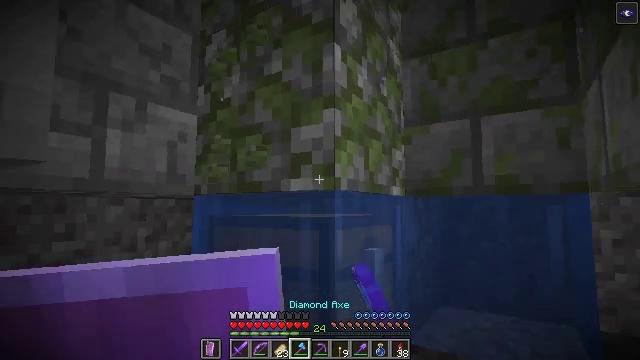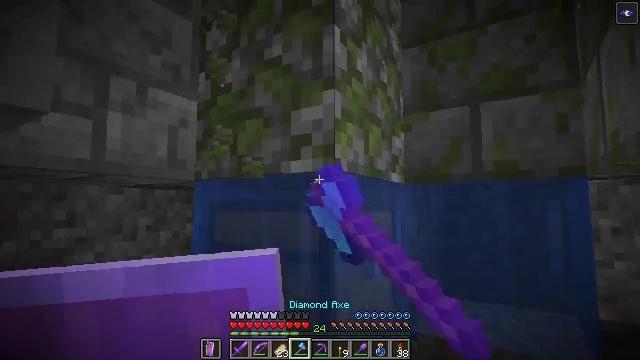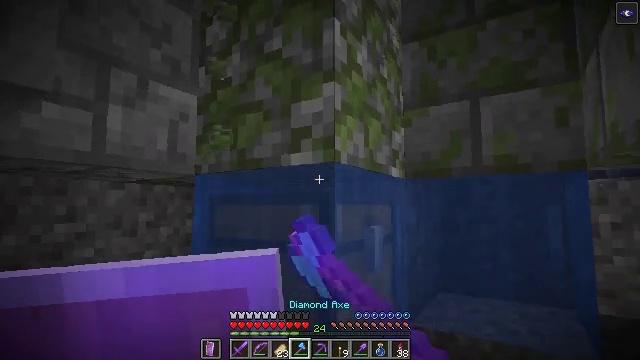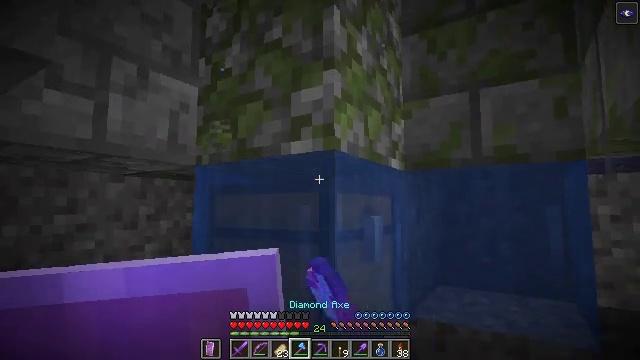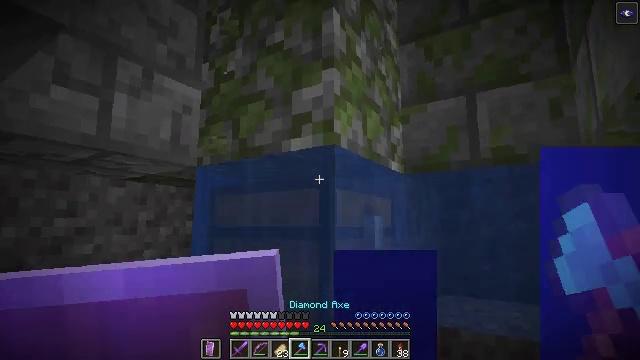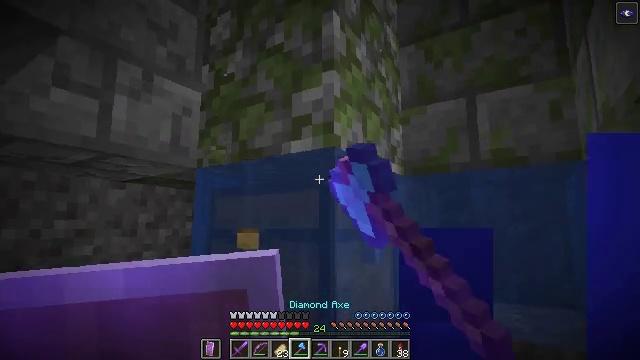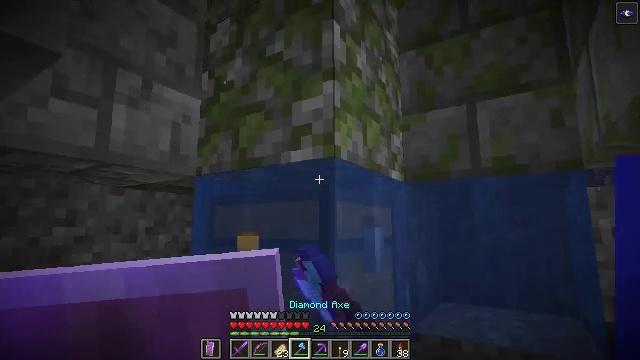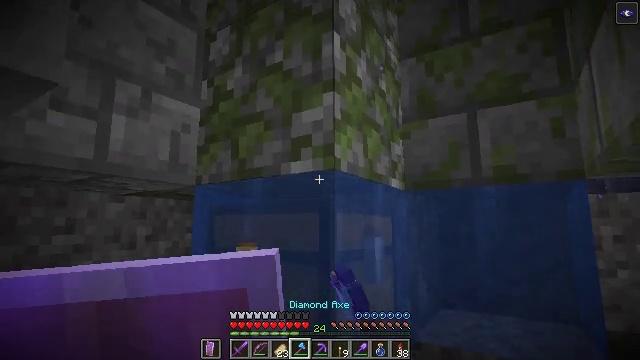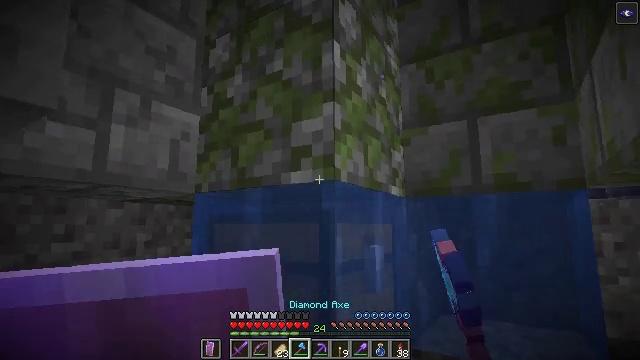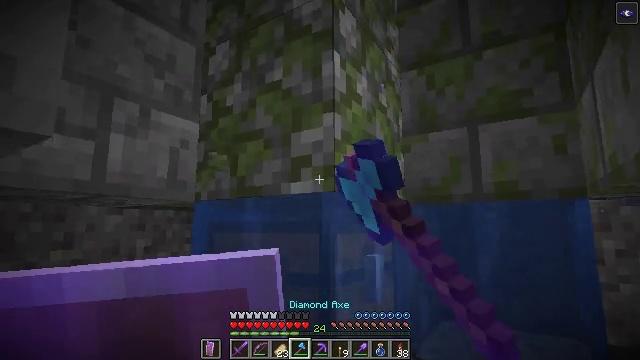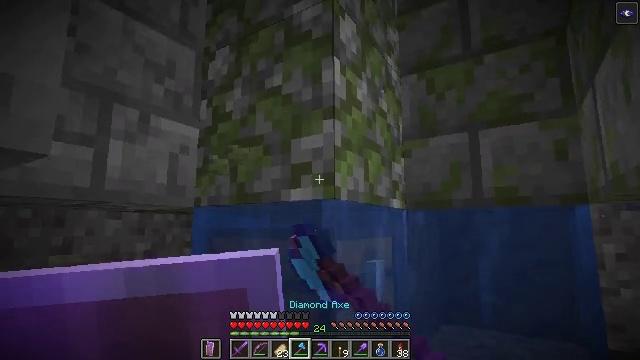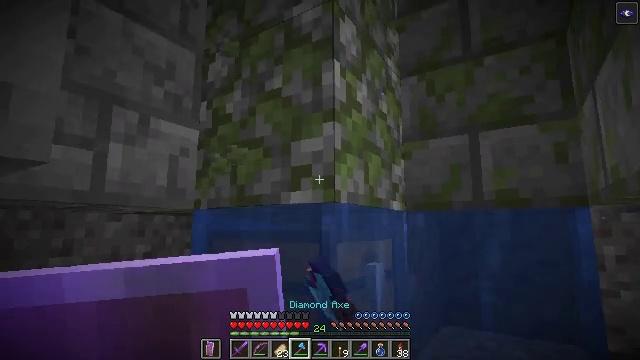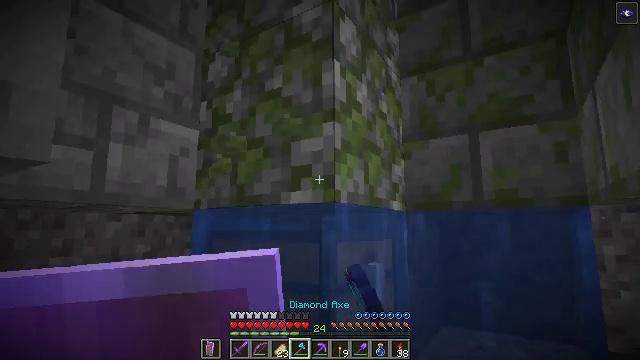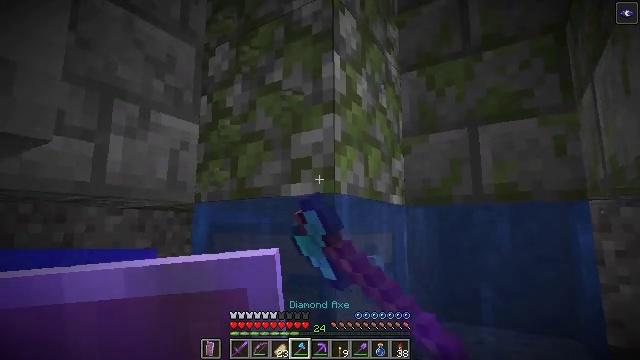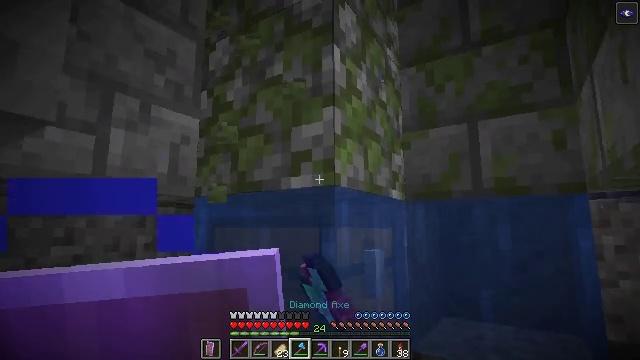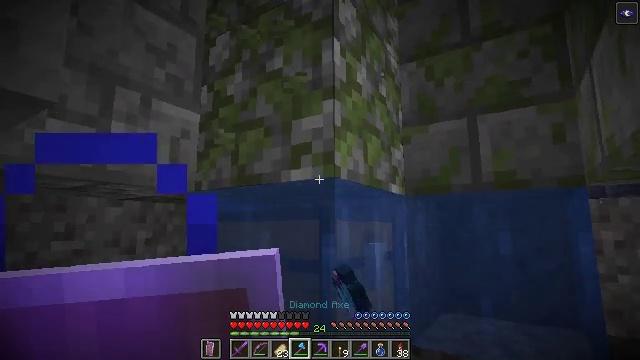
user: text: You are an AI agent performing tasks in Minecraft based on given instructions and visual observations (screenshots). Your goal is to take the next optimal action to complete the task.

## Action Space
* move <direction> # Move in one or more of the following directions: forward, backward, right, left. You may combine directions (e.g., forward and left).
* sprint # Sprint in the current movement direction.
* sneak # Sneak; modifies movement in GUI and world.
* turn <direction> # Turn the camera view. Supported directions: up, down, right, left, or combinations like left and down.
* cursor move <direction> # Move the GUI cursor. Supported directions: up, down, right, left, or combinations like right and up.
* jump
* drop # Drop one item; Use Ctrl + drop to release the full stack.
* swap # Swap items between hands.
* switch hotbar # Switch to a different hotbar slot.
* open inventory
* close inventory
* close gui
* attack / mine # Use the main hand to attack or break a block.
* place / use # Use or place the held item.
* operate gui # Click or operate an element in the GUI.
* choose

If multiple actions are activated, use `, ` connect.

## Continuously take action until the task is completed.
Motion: motion action
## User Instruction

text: Break the mossy cobblestone to gather materials.
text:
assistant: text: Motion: attack / mine
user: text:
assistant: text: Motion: attack / mine
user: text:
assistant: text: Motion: attack / mine
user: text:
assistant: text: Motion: turn up, attack / mine
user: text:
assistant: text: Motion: attack / mine, jump
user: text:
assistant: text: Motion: attack / mine, jump
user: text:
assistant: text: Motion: attack / mine, jump
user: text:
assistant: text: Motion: attack / mine, jump
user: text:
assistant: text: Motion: attack / mine
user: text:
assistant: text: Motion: attack / mine
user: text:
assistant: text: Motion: attack / mine
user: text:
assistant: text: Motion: attack / mine
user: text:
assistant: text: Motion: attack / mine
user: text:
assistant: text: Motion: attack / mine
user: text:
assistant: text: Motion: attack / mine
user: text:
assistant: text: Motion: attack / mine
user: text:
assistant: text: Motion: attack / mine
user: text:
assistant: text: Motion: turn up, attack / mine
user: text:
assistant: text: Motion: turn up, attack / mine, jump
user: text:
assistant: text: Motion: turn up, attack / mine, jump
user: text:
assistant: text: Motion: attack / mine, jump
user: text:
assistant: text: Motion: attack / mine, jump
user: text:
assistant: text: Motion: attack / mine, jump
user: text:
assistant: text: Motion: turn left and down, attack / mine, jump
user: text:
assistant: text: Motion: turn left and down, attack / mine
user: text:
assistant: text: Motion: attack / mine
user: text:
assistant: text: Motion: attack / mine
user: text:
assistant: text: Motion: attack / mine
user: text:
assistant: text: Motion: attack / mine, jump
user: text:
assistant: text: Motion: attack / mine, jump